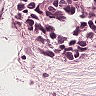
Metastatic tissue present: yes